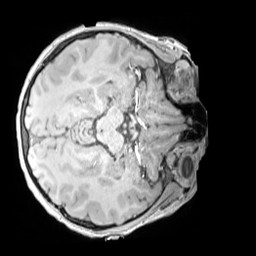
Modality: MP2RAGE
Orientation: axial
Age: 11
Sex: female
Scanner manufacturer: siemens
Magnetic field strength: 3 T
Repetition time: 4 s
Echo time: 0.00303 s